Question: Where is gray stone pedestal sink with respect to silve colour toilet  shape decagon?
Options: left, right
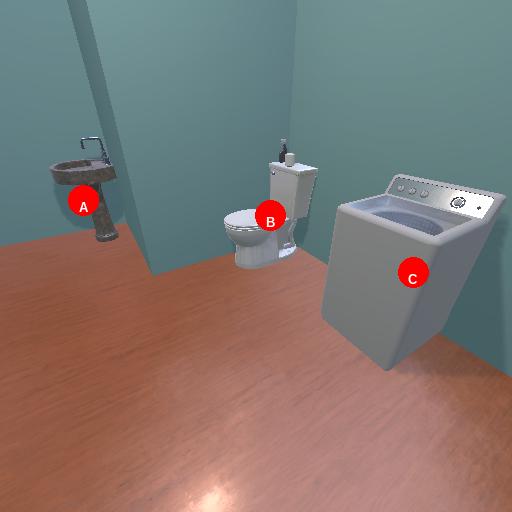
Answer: left